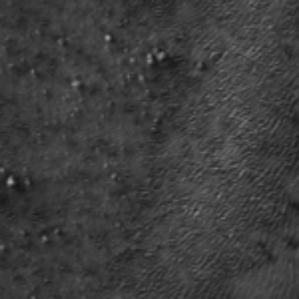
Label: frost